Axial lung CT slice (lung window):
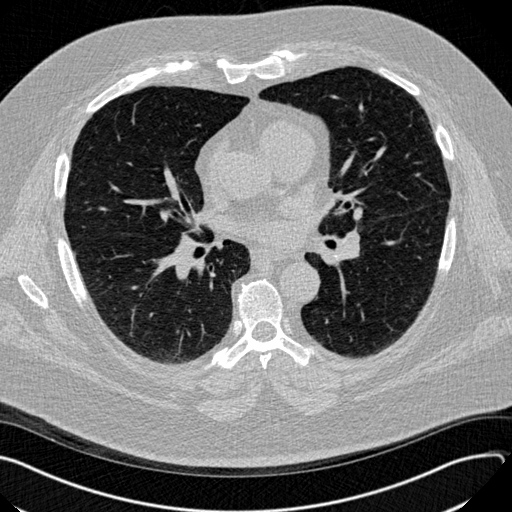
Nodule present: no